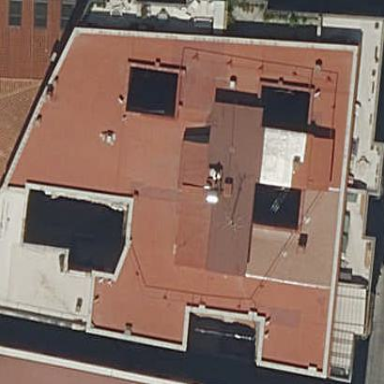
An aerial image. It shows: Brown-roofed apartment building.